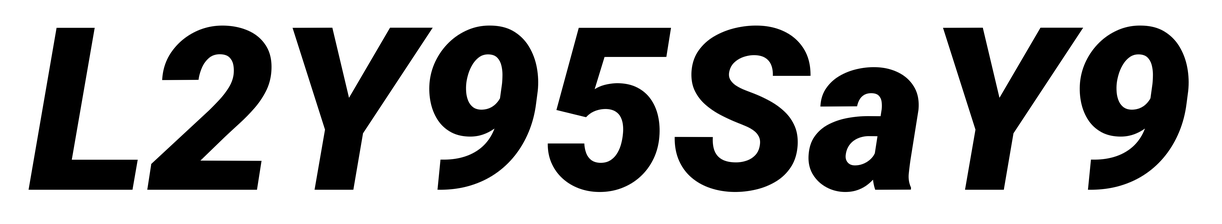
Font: Roboto-Italic_Black_Italic